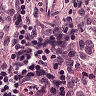
Metastatic tissue present: no